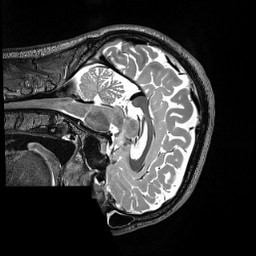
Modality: T2w
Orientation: sagittal
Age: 36
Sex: male
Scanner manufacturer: siemens
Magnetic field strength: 3 T
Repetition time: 3.2 s
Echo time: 0.563 s